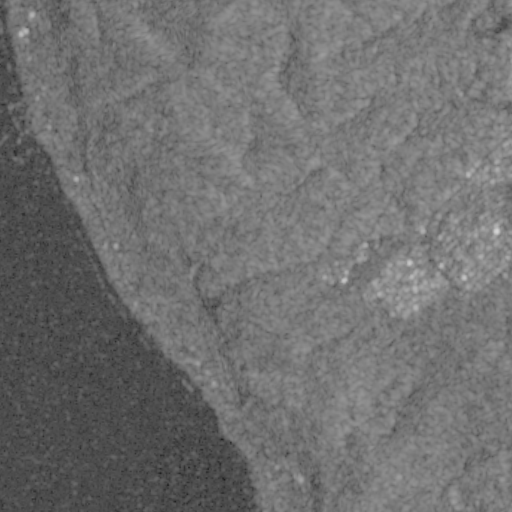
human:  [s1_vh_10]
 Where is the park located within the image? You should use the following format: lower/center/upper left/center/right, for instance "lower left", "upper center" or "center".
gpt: The park is located in the upper right of the image.
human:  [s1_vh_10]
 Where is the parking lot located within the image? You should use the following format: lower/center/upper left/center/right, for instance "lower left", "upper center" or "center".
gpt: The parking lot is located in the center right of the image.
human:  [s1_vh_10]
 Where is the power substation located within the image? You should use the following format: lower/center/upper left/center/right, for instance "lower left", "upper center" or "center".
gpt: The power substation is located in the center right of the image.
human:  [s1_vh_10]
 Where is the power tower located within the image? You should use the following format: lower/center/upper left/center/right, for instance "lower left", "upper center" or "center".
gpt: The power tower is located in the upper right of the image.
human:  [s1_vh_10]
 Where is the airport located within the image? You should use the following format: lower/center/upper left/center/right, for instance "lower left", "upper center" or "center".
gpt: There is no airport in the image.

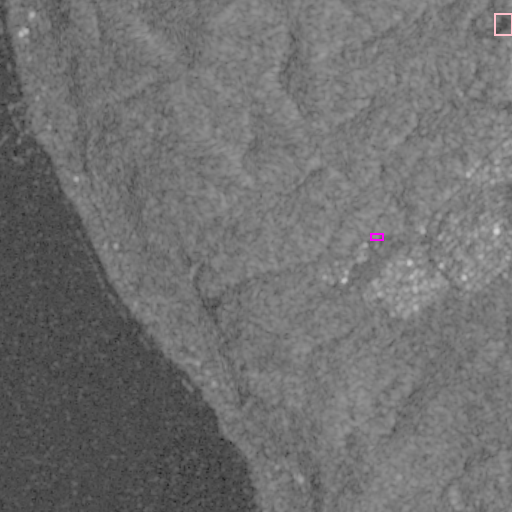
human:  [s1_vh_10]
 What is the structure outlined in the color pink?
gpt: The structure outlined in pink is a park.
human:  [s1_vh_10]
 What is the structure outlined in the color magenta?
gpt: The structure outlined in magenta is a power substation.
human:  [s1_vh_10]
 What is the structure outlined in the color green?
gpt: There is no green outline.